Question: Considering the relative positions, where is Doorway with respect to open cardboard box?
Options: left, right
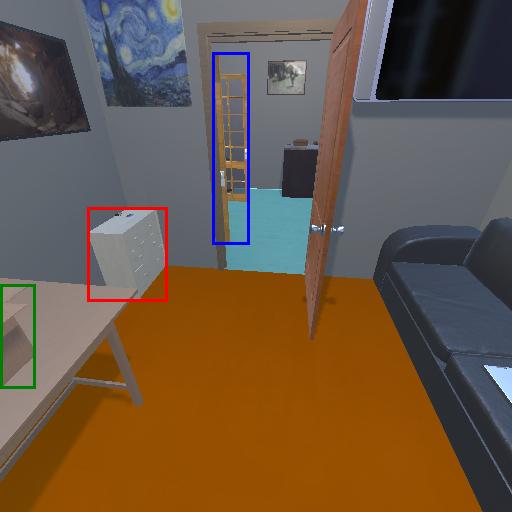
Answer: left